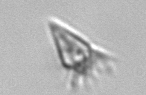
Label: Paratontonia_gracillima